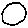
Label: circle